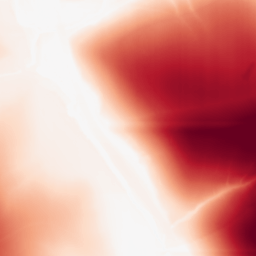
Category: morphological
Decomposition family: rolling_ball
Decomposition parameters: radius: 200
Upsampling method: cubic_mitchell
Upsampling parameters: scale: 2
Upsampling scale: 2